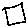
Label: square